Question: For the sake of loading times, I'm interested in predefining all AMD module dependencies. This is because at the moment, the module file must load before require.js can work out its dependencies. Here's an illustration to show what I mean:

Is there any way to do this with require.js? I know you can define dependencies for the shimmed modules, but can you do this for your own custom AMD modules?
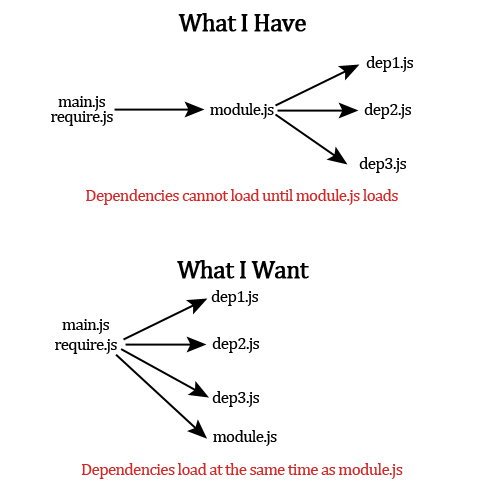
Answer: You are looking for something you can put in the configuration you pass to RequireJS that would do what you want. There is no analogue to 'shim' for modules that call 'define'. However, what you do is add the <URL> option to your configuration:
'''
deps: ['module', 'dep1', 'dep2', 'dep3']
'''
This will tell RequireJS to start loading immediately your module and the dependencies. You will have to maintain this list yourself but this would be true with 'shim' too.
Otherwise, you can do what kryger suggested in a <URL> to tell RequireJS where these modules are. And just like 'deps' you'd have to maintain this list yourself.